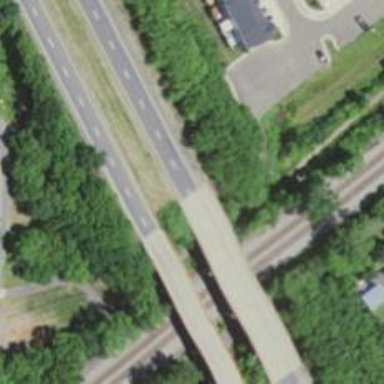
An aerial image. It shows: Bridge for trunk highway with expressway access.